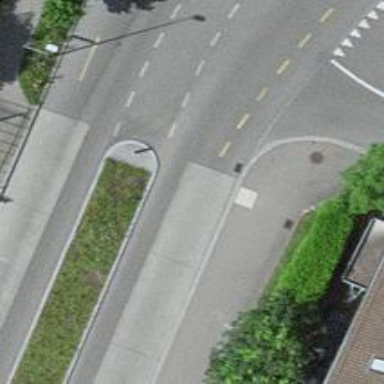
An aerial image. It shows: Platform for public transport. The platform is located by the road.